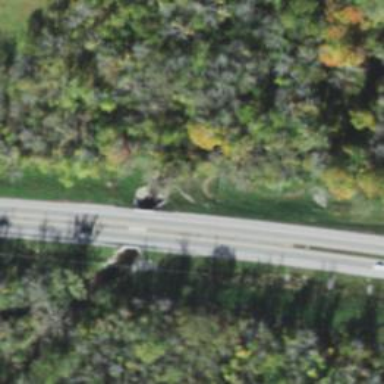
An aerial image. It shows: Culvert tunnel.